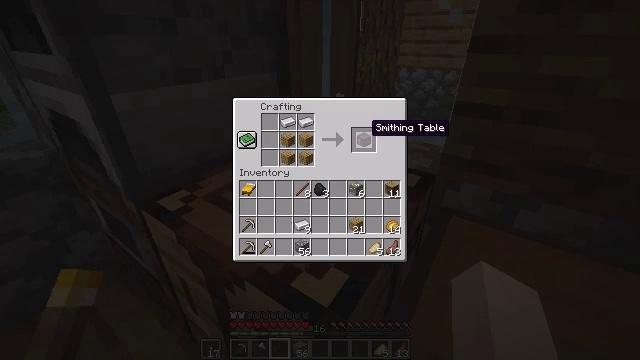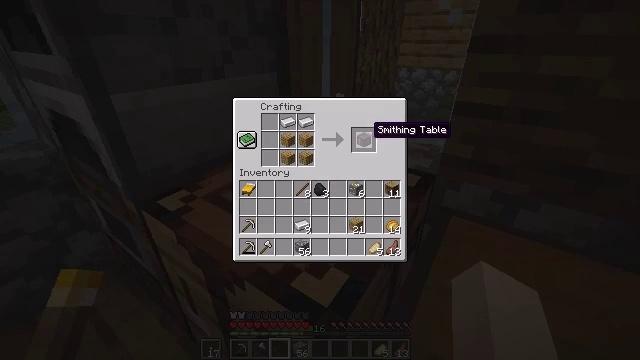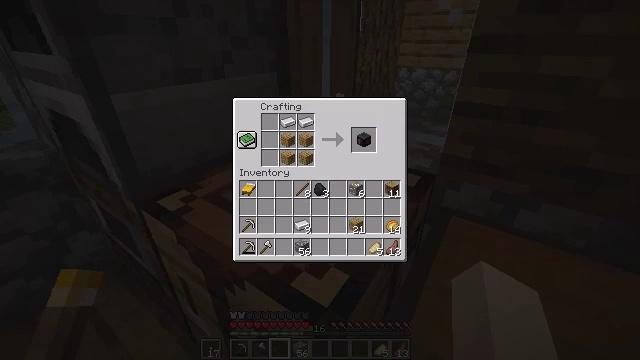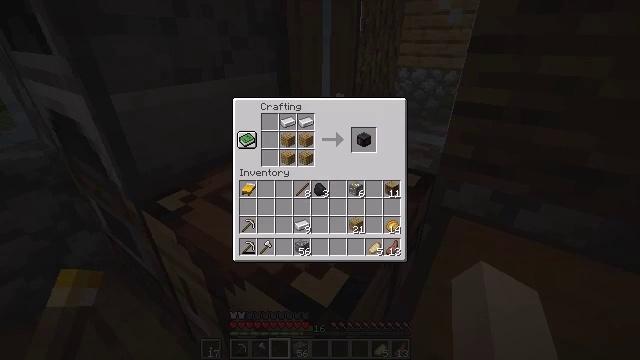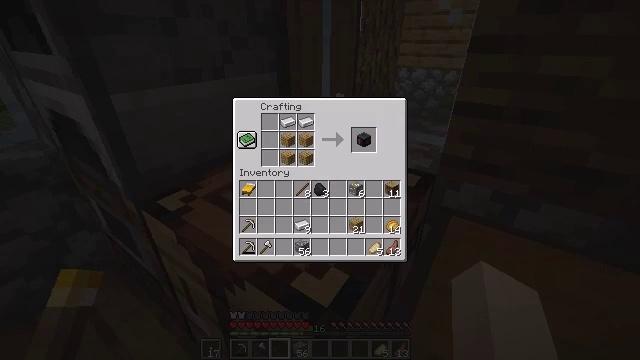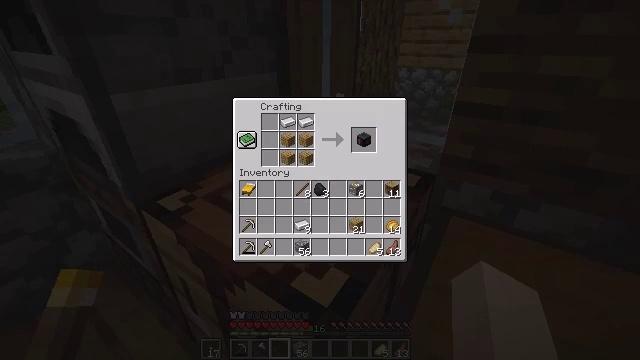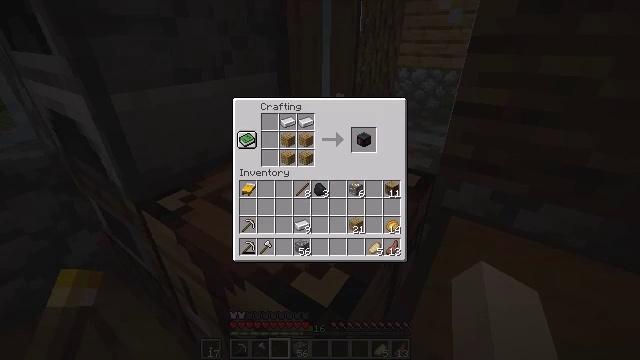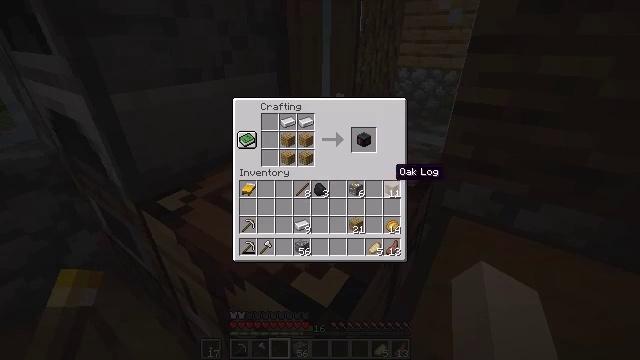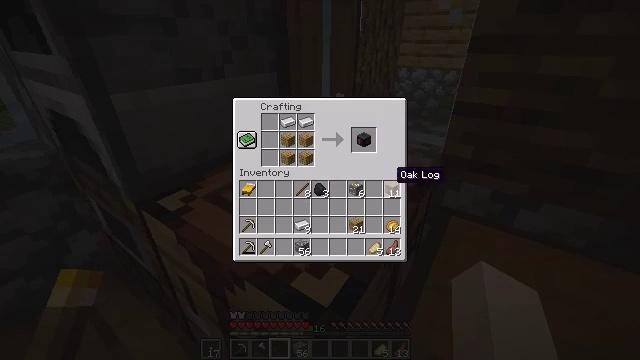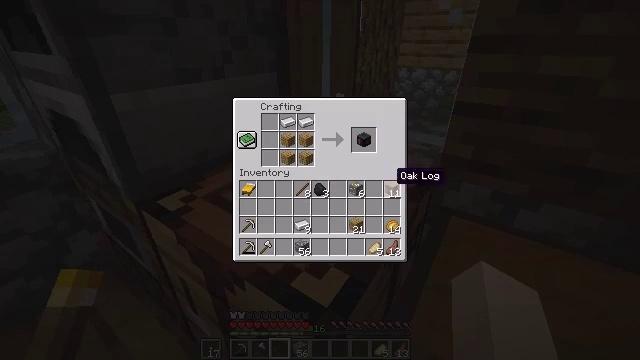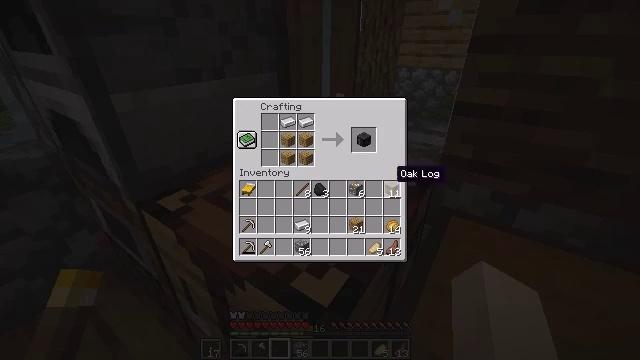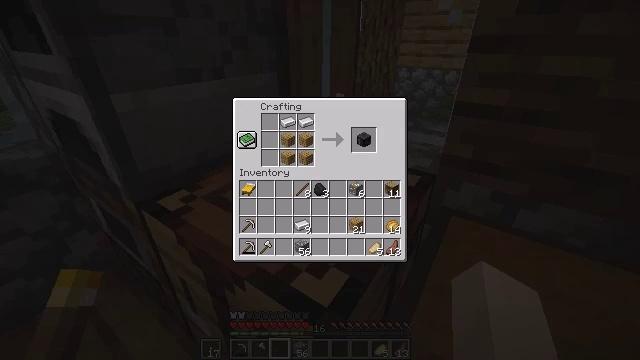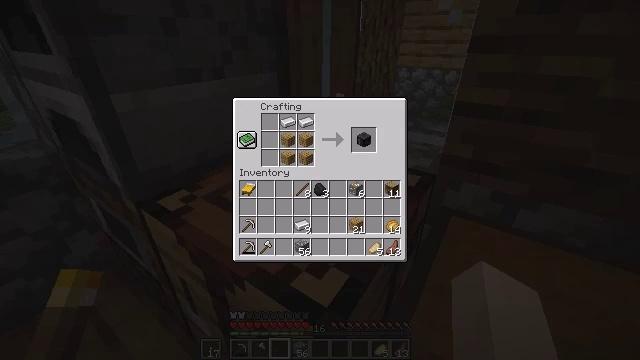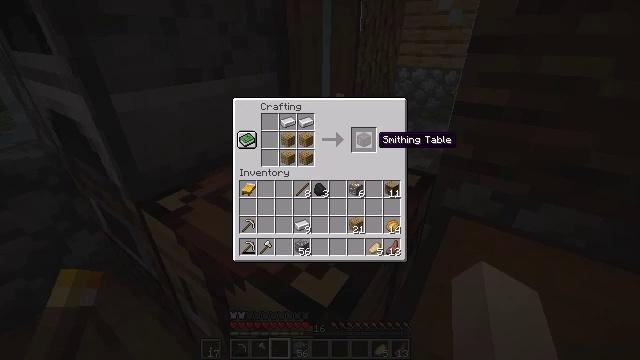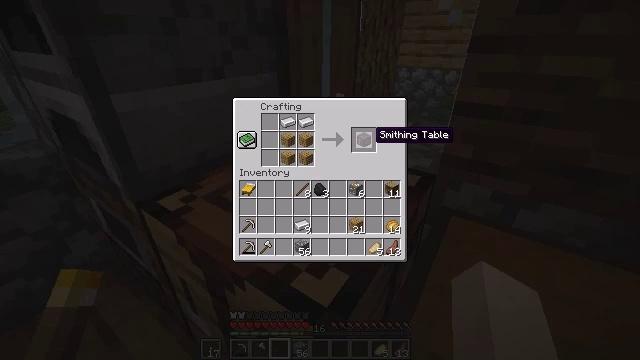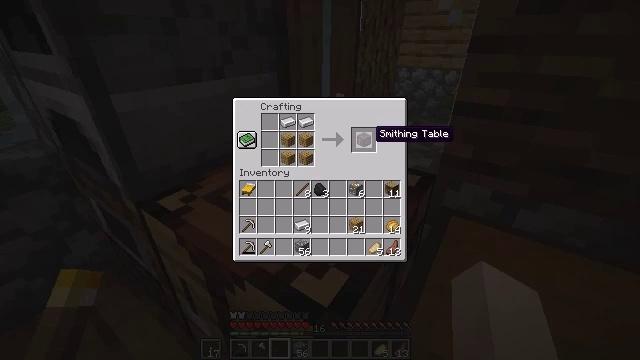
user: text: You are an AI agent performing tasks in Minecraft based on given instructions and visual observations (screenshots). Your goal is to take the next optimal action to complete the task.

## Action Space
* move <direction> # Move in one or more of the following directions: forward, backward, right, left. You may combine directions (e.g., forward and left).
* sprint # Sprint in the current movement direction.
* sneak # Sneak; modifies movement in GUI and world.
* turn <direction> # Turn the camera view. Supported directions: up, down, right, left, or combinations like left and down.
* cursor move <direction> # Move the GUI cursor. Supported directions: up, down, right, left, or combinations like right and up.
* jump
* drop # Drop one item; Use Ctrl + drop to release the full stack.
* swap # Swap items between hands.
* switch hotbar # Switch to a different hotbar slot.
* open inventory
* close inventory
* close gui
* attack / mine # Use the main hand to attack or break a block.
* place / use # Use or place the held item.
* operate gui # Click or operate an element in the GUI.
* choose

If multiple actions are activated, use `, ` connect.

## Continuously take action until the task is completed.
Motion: motion action
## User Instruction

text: Make a smithing table using the crafting interface.
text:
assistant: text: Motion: no_op
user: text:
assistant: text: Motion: cursor move right and down
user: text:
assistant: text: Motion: cursor move down
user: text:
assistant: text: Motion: no_op
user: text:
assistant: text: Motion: no_op
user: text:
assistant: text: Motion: no_op
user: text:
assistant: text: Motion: no_op
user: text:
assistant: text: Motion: no_op
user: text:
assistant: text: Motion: no_op
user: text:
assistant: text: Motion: no_op
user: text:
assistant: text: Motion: cursor move left and up
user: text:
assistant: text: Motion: cursor move up
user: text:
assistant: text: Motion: no_op
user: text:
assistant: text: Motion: no_op
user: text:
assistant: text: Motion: no_op
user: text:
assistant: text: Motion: no_op
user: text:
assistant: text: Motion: no_op
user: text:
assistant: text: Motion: no_op
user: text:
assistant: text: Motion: no_op
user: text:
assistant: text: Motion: no_op
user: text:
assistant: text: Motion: no_op
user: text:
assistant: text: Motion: no_op
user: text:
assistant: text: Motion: no_op
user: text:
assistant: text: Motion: no_op
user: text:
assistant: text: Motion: no_op
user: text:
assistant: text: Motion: no_op
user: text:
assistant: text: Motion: no_op
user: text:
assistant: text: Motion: no_op
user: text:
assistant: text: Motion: no_op
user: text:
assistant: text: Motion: no_op